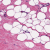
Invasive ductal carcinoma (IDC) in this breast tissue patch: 0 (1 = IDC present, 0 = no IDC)